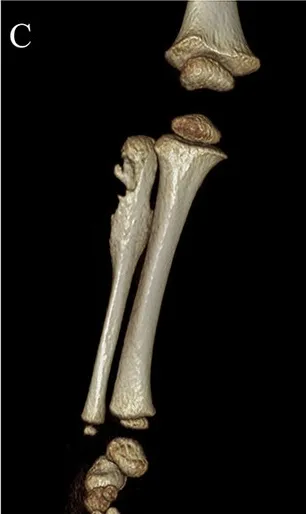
3d CT reconstruction demonstrating lytic bone destruction of right proximal fibula.
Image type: radiology (ct)